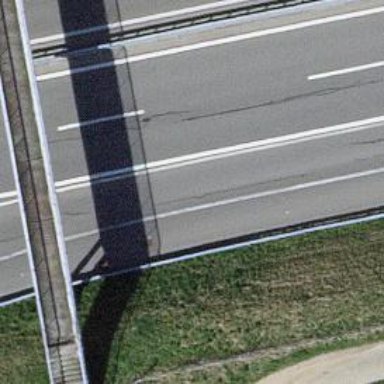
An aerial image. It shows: Asphalt motorway link.